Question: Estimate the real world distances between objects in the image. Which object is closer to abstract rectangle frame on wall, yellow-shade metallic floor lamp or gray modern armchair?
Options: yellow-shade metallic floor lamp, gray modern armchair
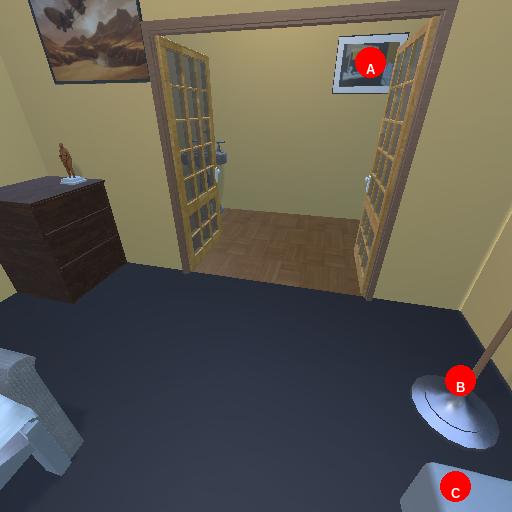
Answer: yellow-shade metallic floor lamp